Question: I am new to android. I have created FCM large notification. Now what I want to do, how can I make notification like image Large Imag I trying to make it large icon but I filed. Thank you for help.

'''
private void ManualNotification(String title, String messageBody) {
Intent intent = new Intent(this, MainActivity.class);
Bundle bundle = new Bundle();
bundle.putString("message", messageBody);
intent.putExtras(bundle);
intent.addFlags(Intent.FLAG_ACTIVITY_CLEAR_TOP);
PendingIntent pendingIntent = PendingIntent.getActivity(this, 0, intent, PendingIntent.FLAG_ONE_SHOT);
Bitmap bmp = BitmapFactory.decodeResource(this.getResources(), R.mipmap.ic_launcher);
Notification.BigPictureStyle bigpicture = new Notification.BigPictureStyle();
bigpicture.bigPicture(bmp);
NotificationCompat.Builder notificationBuilder = (NotificationCompat.Builder) new NotificationCompat.Builder(this)
.setSmallIcon(R.drawable.notifcation)
.setContentTitle(title)
//.setContentText(messageBody)
.setLargeIcon(bmp)
.setContentIntent(pendingIntent)
.setStyle(new NotificationCompat.BigTextStyle().bigText(messageBody))
.setContentText(messageBody).setLights(Color.YELLOW, 300, 300)
.setVibrate(new long[]{100, 250})
.setDefaults(Notification.DEFAULT_SOUND)
.setAutoCancel(true);
NotificationManager notificationManager = (NotificationManager) getSystemService(Context.NOTIFICATION_SERVICE);
notificationManager.notify(0, notificationBuilder.build());
}
'''
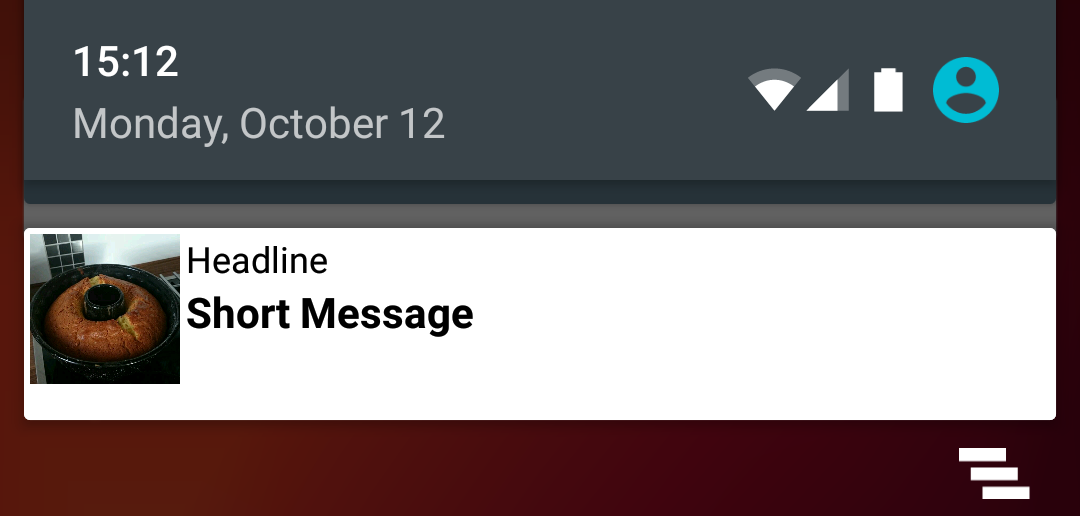
Answer: you can use this link for notification icon size:
<URL>
or if you want to create your custom notification view then you can use RemoteView for that. See sample:
<URL>